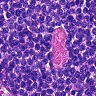
Metastatic tissue present: no